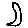
Label: moon